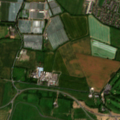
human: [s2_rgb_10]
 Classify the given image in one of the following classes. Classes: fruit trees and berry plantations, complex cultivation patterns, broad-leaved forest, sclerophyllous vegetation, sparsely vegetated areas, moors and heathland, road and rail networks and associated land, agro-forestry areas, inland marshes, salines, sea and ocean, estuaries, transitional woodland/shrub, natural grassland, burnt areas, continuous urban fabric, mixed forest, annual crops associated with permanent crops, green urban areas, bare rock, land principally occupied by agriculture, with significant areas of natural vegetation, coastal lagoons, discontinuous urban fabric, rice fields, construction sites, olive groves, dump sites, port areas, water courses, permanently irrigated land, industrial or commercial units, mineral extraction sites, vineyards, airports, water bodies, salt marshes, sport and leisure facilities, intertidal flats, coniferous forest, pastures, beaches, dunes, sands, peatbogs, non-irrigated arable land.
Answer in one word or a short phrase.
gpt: discontinuous urban fabric, airports, sport and leisure facilities, non-irrigated arable land, complex cultivation patterns